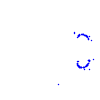
Particle: kaon